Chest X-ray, PA view. Patient: 34 years old, sex M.
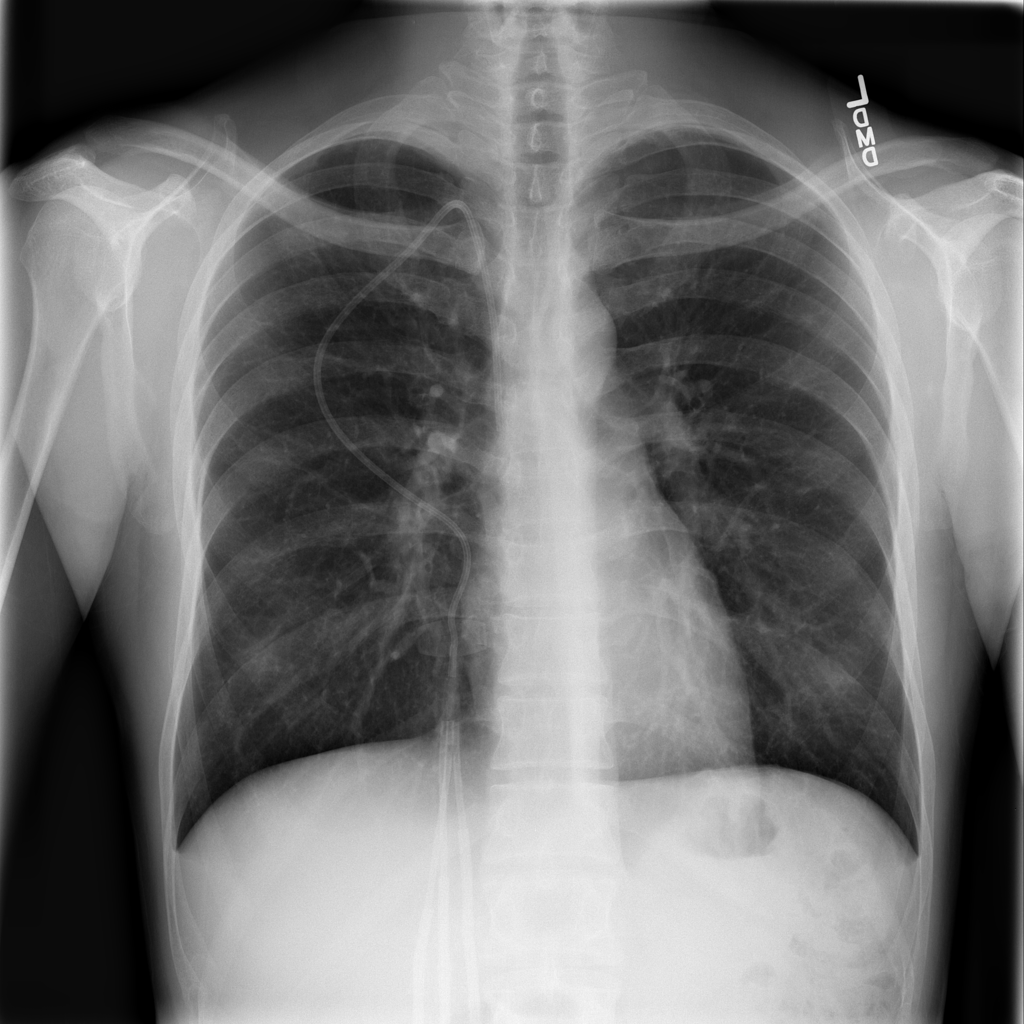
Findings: No Finding